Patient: sex M, age 64
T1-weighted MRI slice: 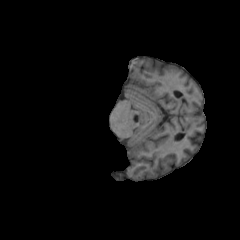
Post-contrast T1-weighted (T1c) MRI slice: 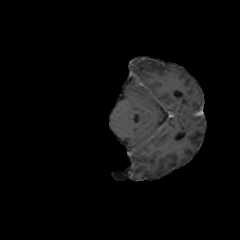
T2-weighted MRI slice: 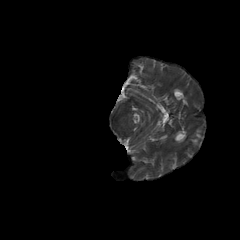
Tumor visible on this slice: no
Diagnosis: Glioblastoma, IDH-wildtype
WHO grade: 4